Field crop: maize
Growth stage: 2
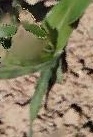
Species: maize